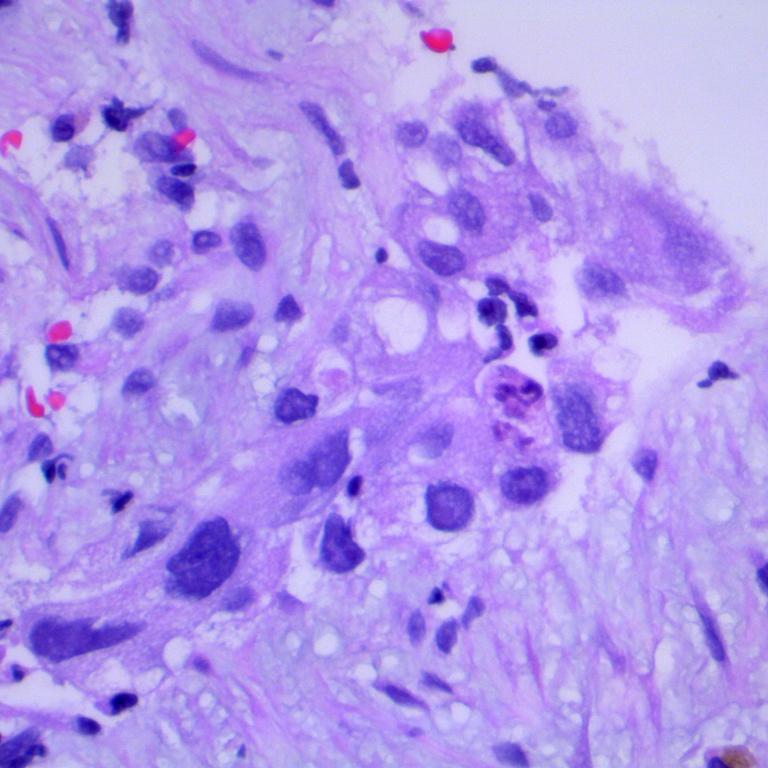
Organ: lung
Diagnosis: adenocarcinomas